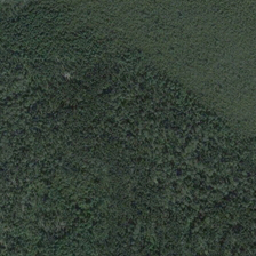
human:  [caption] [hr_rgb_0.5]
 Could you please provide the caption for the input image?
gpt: The trees in the forest are short and dense.

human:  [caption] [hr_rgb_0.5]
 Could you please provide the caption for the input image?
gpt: it is a dense dark green forest with two small pitch of bareland .

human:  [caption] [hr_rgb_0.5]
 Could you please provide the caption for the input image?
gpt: The forest trees are low and dense.

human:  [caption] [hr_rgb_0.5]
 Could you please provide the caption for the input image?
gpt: Forest trees are low and dense.

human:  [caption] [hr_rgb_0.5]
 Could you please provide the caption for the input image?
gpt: it is a dense dark green forest with two small pitch of bareland .